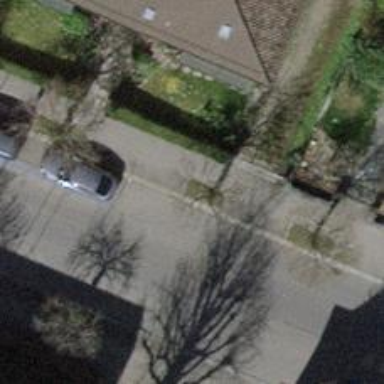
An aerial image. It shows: Avenue lined with trees.